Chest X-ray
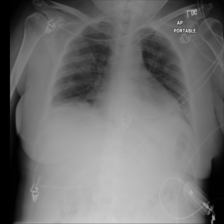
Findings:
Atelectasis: positive
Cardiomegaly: negative
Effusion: negative
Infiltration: positive
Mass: negative
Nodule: positive
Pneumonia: negative
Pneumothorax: negative
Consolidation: negative
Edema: negative
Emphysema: negative
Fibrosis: negative
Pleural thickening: negative
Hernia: negative